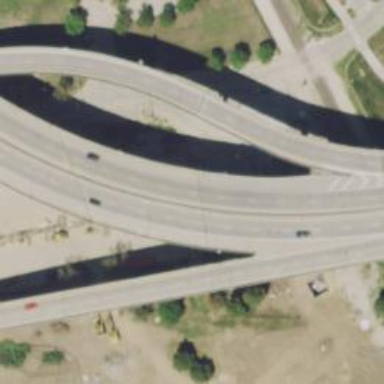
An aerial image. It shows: Viaduct bridge over motorway.